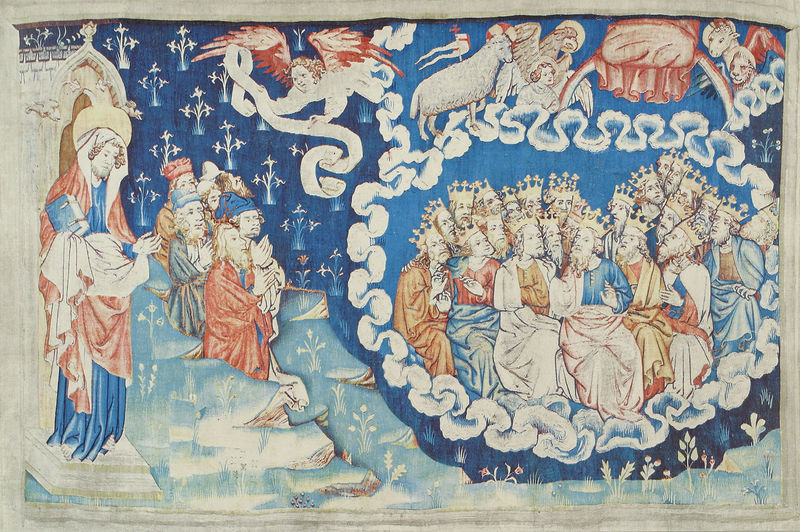
Titel: Die Apokalypse von Angers, Die sieben letzten Plagen
Institution: Angers, Musée du Château
Schlagwörter: blau, flügel, gemälde, gott, himmel, mann, umhang, wolken, blumen, männer, weiss, dach, schleier, tiere, wolke, schleife, band, bibel, sockel, bild, pflanzen, krone, kinder, engel, hellblau, könig, dunkelblau, stufen, grass, tor, lamm, schaf, buch, seite, beten, chor, erscheinung, umhänge, könige, löwe, heilige, kronen, regenbogen, spruchband, schriftband, lamm gottes, evangelisten, sschaf